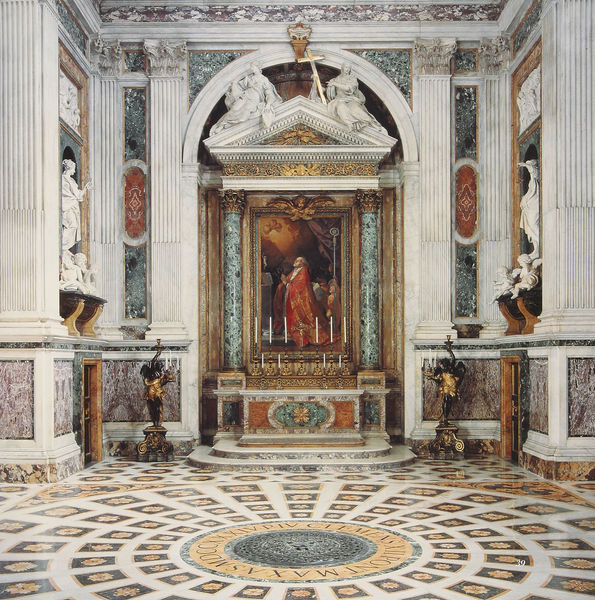
Titel: Rom, San Giovanni in Laterano, Corsini Kapelle
Künstler: Alessandro Galilei
Standort: Rom, S. Giovanni in Laterano (EU - I - Latium)
Schlagwörter: gemälde, weiß, grün, braun, marmor, schwarz, säule, säulen, tisch, gebäude, rot, malerei, kirche, boden, decke, rund, türen, lila, saal, ornamente, wandmalerei, kerzen, stuck, halle, foto, fotografie, kreuz, dom, fliesen, mosaik, altar, kapitelle, kathedrale, verziert, kerzenleuchter, skulpturen, kapelle, putten, reliefs, katholisch, mosaic, kirchenaltar